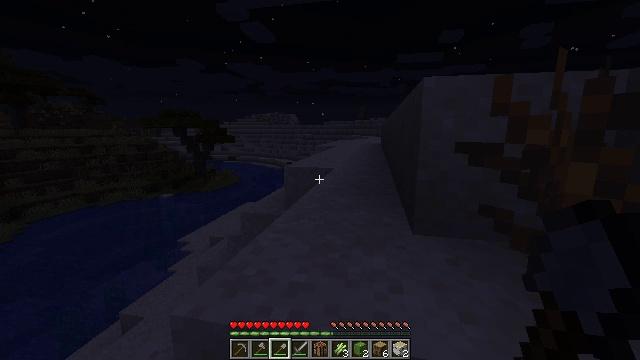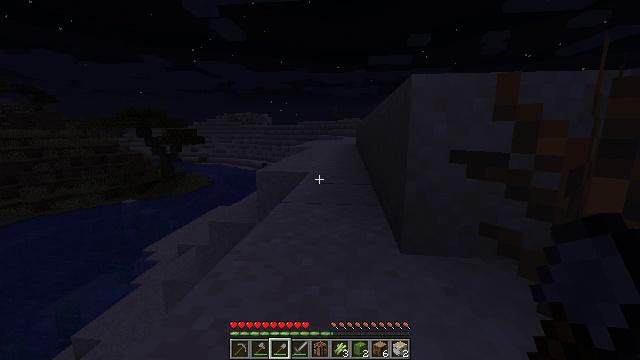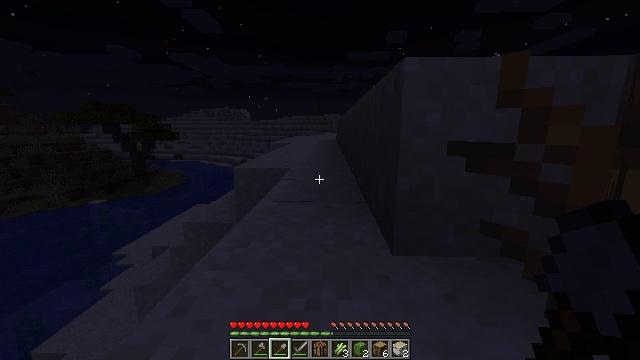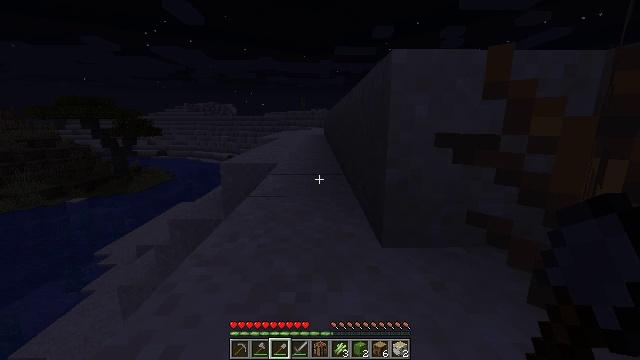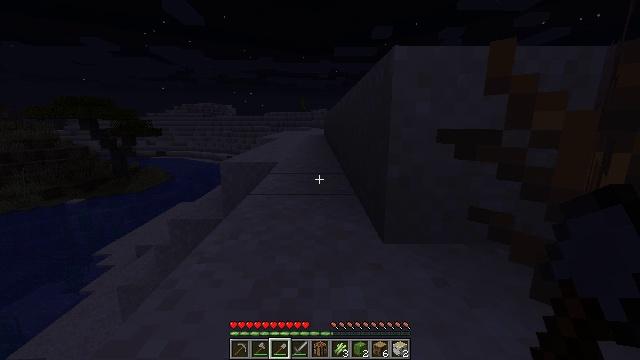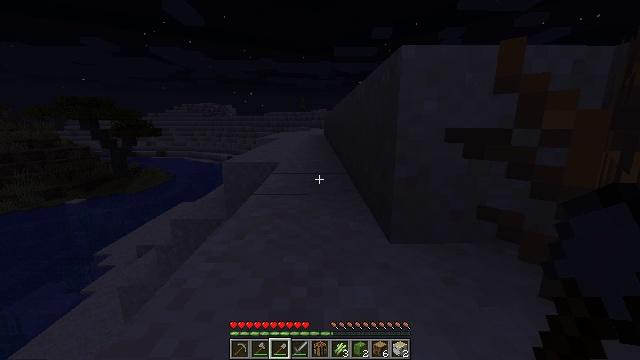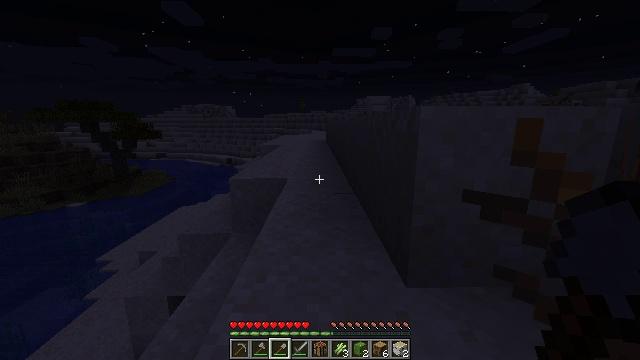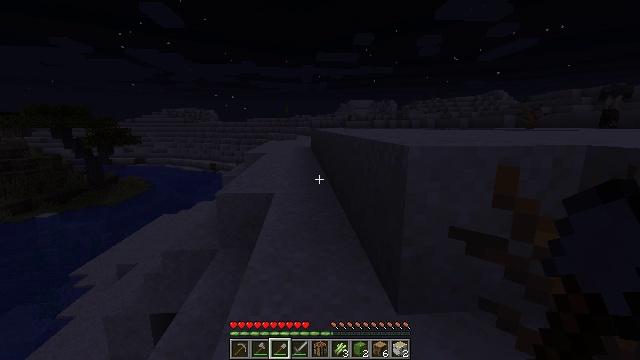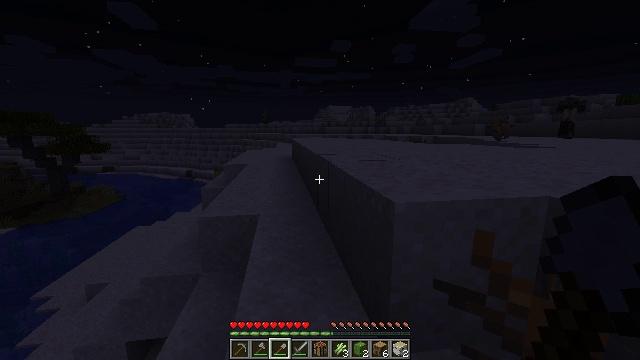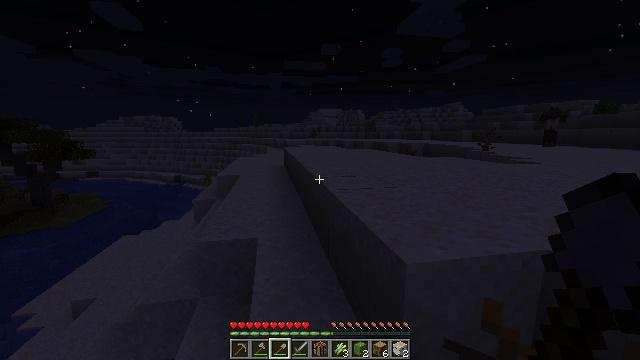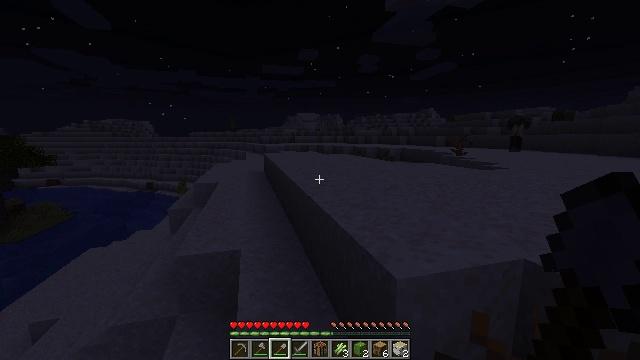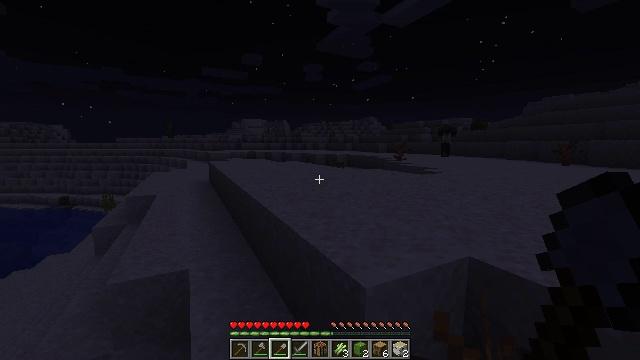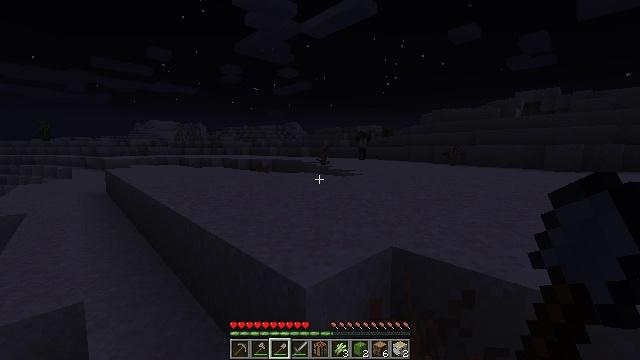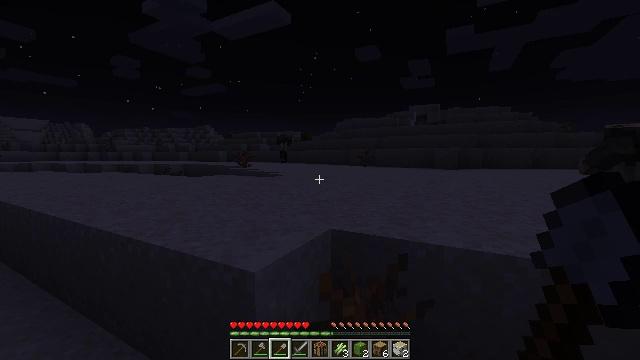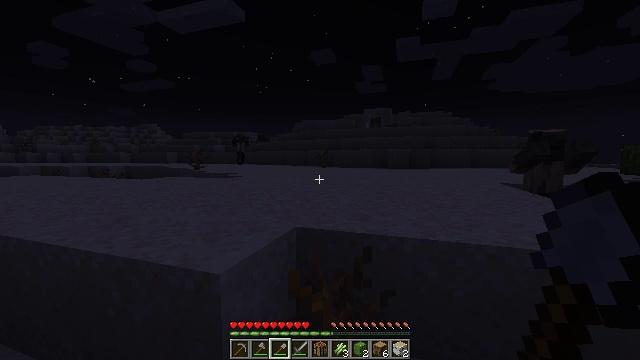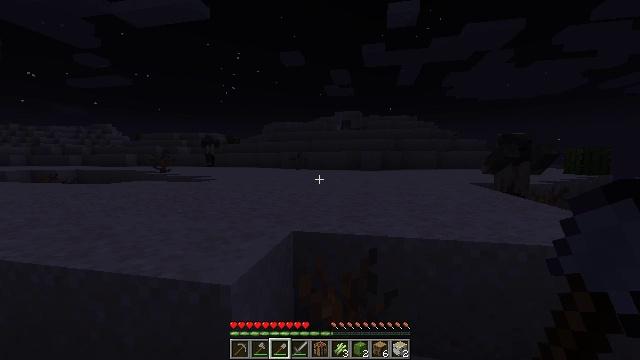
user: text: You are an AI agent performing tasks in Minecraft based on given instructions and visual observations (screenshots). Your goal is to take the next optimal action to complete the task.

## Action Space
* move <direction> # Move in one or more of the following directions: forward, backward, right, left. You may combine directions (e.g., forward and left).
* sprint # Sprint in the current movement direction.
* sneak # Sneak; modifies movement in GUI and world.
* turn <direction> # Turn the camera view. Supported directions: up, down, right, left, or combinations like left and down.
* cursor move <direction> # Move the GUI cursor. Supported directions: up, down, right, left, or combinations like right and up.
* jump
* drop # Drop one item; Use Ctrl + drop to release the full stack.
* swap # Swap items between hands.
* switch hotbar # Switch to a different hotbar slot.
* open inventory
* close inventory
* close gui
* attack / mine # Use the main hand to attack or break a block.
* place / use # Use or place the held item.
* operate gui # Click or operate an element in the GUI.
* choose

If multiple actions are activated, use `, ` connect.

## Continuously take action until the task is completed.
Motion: motion action
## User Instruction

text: Break the sugar cane.
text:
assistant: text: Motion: move forward, turn right
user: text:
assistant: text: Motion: move forward, turn right and down
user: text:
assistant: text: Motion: move forward, turn right and down
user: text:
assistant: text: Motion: move forward
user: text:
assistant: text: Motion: move forward and move left
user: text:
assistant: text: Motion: move forward and move left, jump
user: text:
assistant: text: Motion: move forward and move left, turn right, jump
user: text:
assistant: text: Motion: move forward and move left, turn right, jump
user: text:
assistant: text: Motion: move forward and move left, turn right, jump
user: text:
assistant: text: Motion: move forward and move left, turn right
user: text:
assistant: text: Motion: move forward and move left, turn right and up
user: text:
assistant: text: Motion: move forward and move left, turn right and up
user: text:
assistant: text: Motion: move forward and move left, turn right and up
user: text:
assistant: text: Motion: move forward and move left, turn right
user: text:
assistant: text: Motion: move forward and move left, turn right
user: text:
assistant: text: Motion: move forward and move left, turn right and up
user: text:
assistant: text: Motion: move forward and move left, turn right and up
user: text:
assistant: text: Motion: move forward and move left, turn right and up
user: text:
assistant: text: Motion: move forward and move left, turn right
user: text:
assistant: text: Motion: move forward and move left
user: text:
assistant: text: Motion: move forward and move left
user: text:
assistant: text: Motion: move forward and move left
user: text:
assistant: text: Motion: move forward and move left
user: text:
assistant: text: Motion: move forward and move left, turn left, jump
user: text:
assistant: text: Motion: move forward and move left, turn left and down, jump
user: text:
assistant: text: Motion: move forward and move left, turn left and down, jump
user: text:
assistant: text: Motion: move forward and move left, turn left, jump
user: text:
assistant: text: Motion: move forward and move left, turn left
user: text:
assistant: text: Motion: move forward and move left, turn left
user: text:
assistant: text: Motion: move forward and move left, turn left